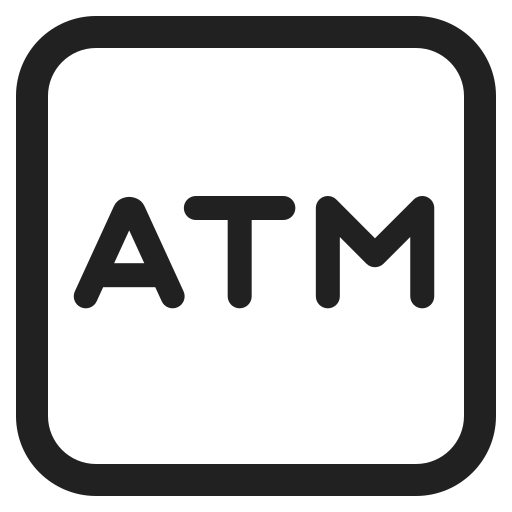
atm sign high contrast